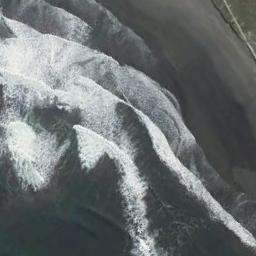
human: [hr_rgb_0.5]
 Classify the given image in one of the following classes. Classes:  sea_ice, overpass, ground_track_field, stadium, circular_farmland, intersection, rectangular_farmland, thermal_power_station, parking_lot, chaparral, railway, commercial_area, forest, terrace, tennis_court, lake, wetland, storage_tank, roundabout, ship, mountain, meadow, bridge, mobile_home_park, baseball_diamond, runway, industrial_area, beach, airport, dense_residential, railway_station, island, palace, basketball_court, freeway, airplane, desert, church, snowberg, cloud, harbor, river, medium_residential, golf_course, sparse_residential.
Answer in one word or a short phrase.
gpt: beach